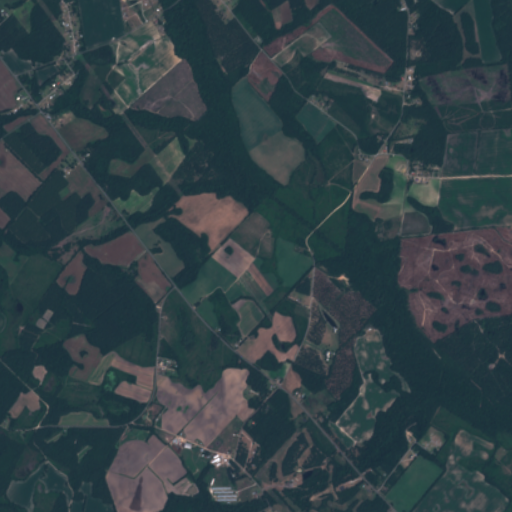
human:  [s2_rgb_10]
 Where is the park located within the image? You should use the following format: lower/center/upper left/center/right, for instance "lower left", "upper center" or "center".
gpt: The park is located in the lower right of the image.
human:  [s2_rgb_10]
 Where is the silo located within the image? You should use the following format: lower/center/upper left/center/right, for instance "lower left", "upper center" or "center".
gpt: The silo is located in the center left of the image.
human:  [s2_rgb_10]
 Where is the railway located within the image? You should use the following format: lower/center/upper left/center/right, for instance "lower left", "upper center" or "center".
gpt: The railway is located in the left of the image.
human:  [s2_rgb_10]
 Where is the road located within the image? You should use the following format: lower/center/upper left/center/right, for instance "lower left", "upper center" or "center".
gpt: There is no road in the image.